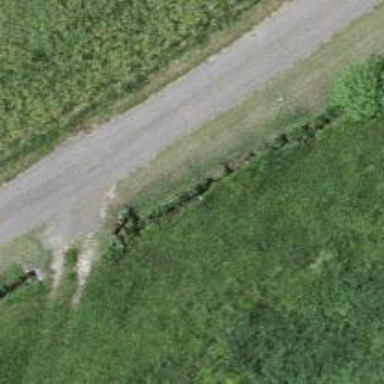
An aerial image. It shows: Culvert tunnel crossing ditch waterway.